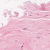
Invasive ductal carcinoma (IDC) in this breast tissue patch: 0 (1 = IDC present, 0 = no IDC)